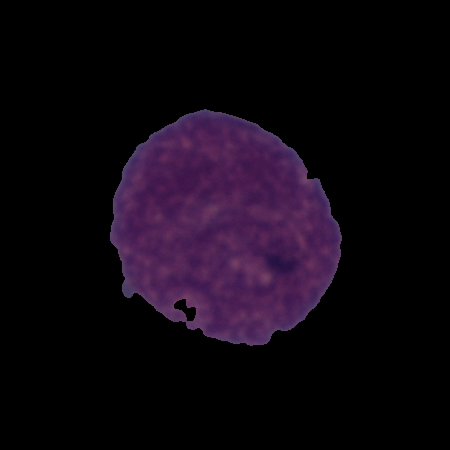
Label: cancer